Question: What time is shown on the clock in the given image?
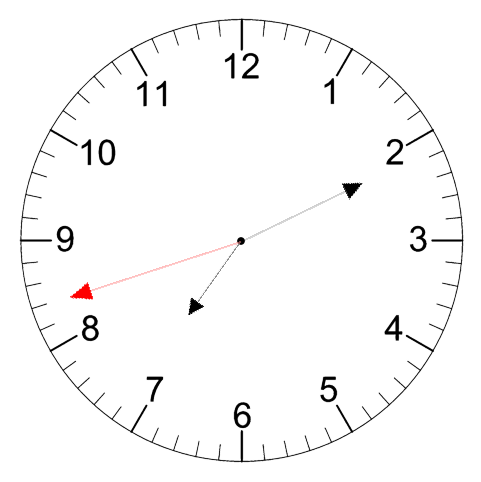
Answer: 07:10:42